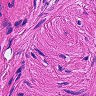
Metastatic tissue present: no